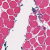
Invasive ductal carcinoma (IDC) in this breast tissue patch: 0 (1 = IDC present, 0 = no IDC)